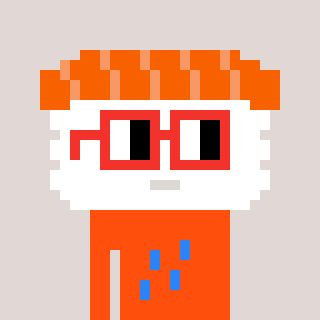
a pixel art character with square red glasses, a nigiri-shaped head and a orange-colored body on a warm background